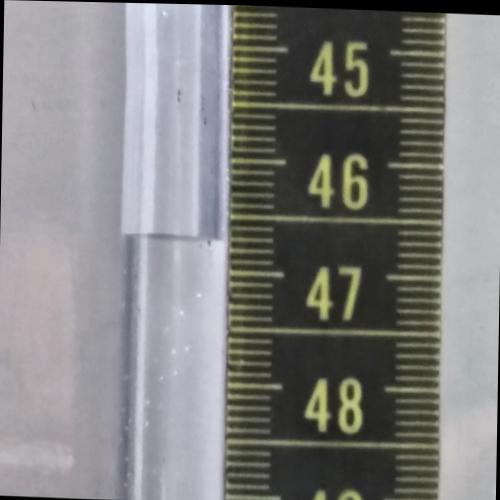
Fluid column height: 46.7 cm